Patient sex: M
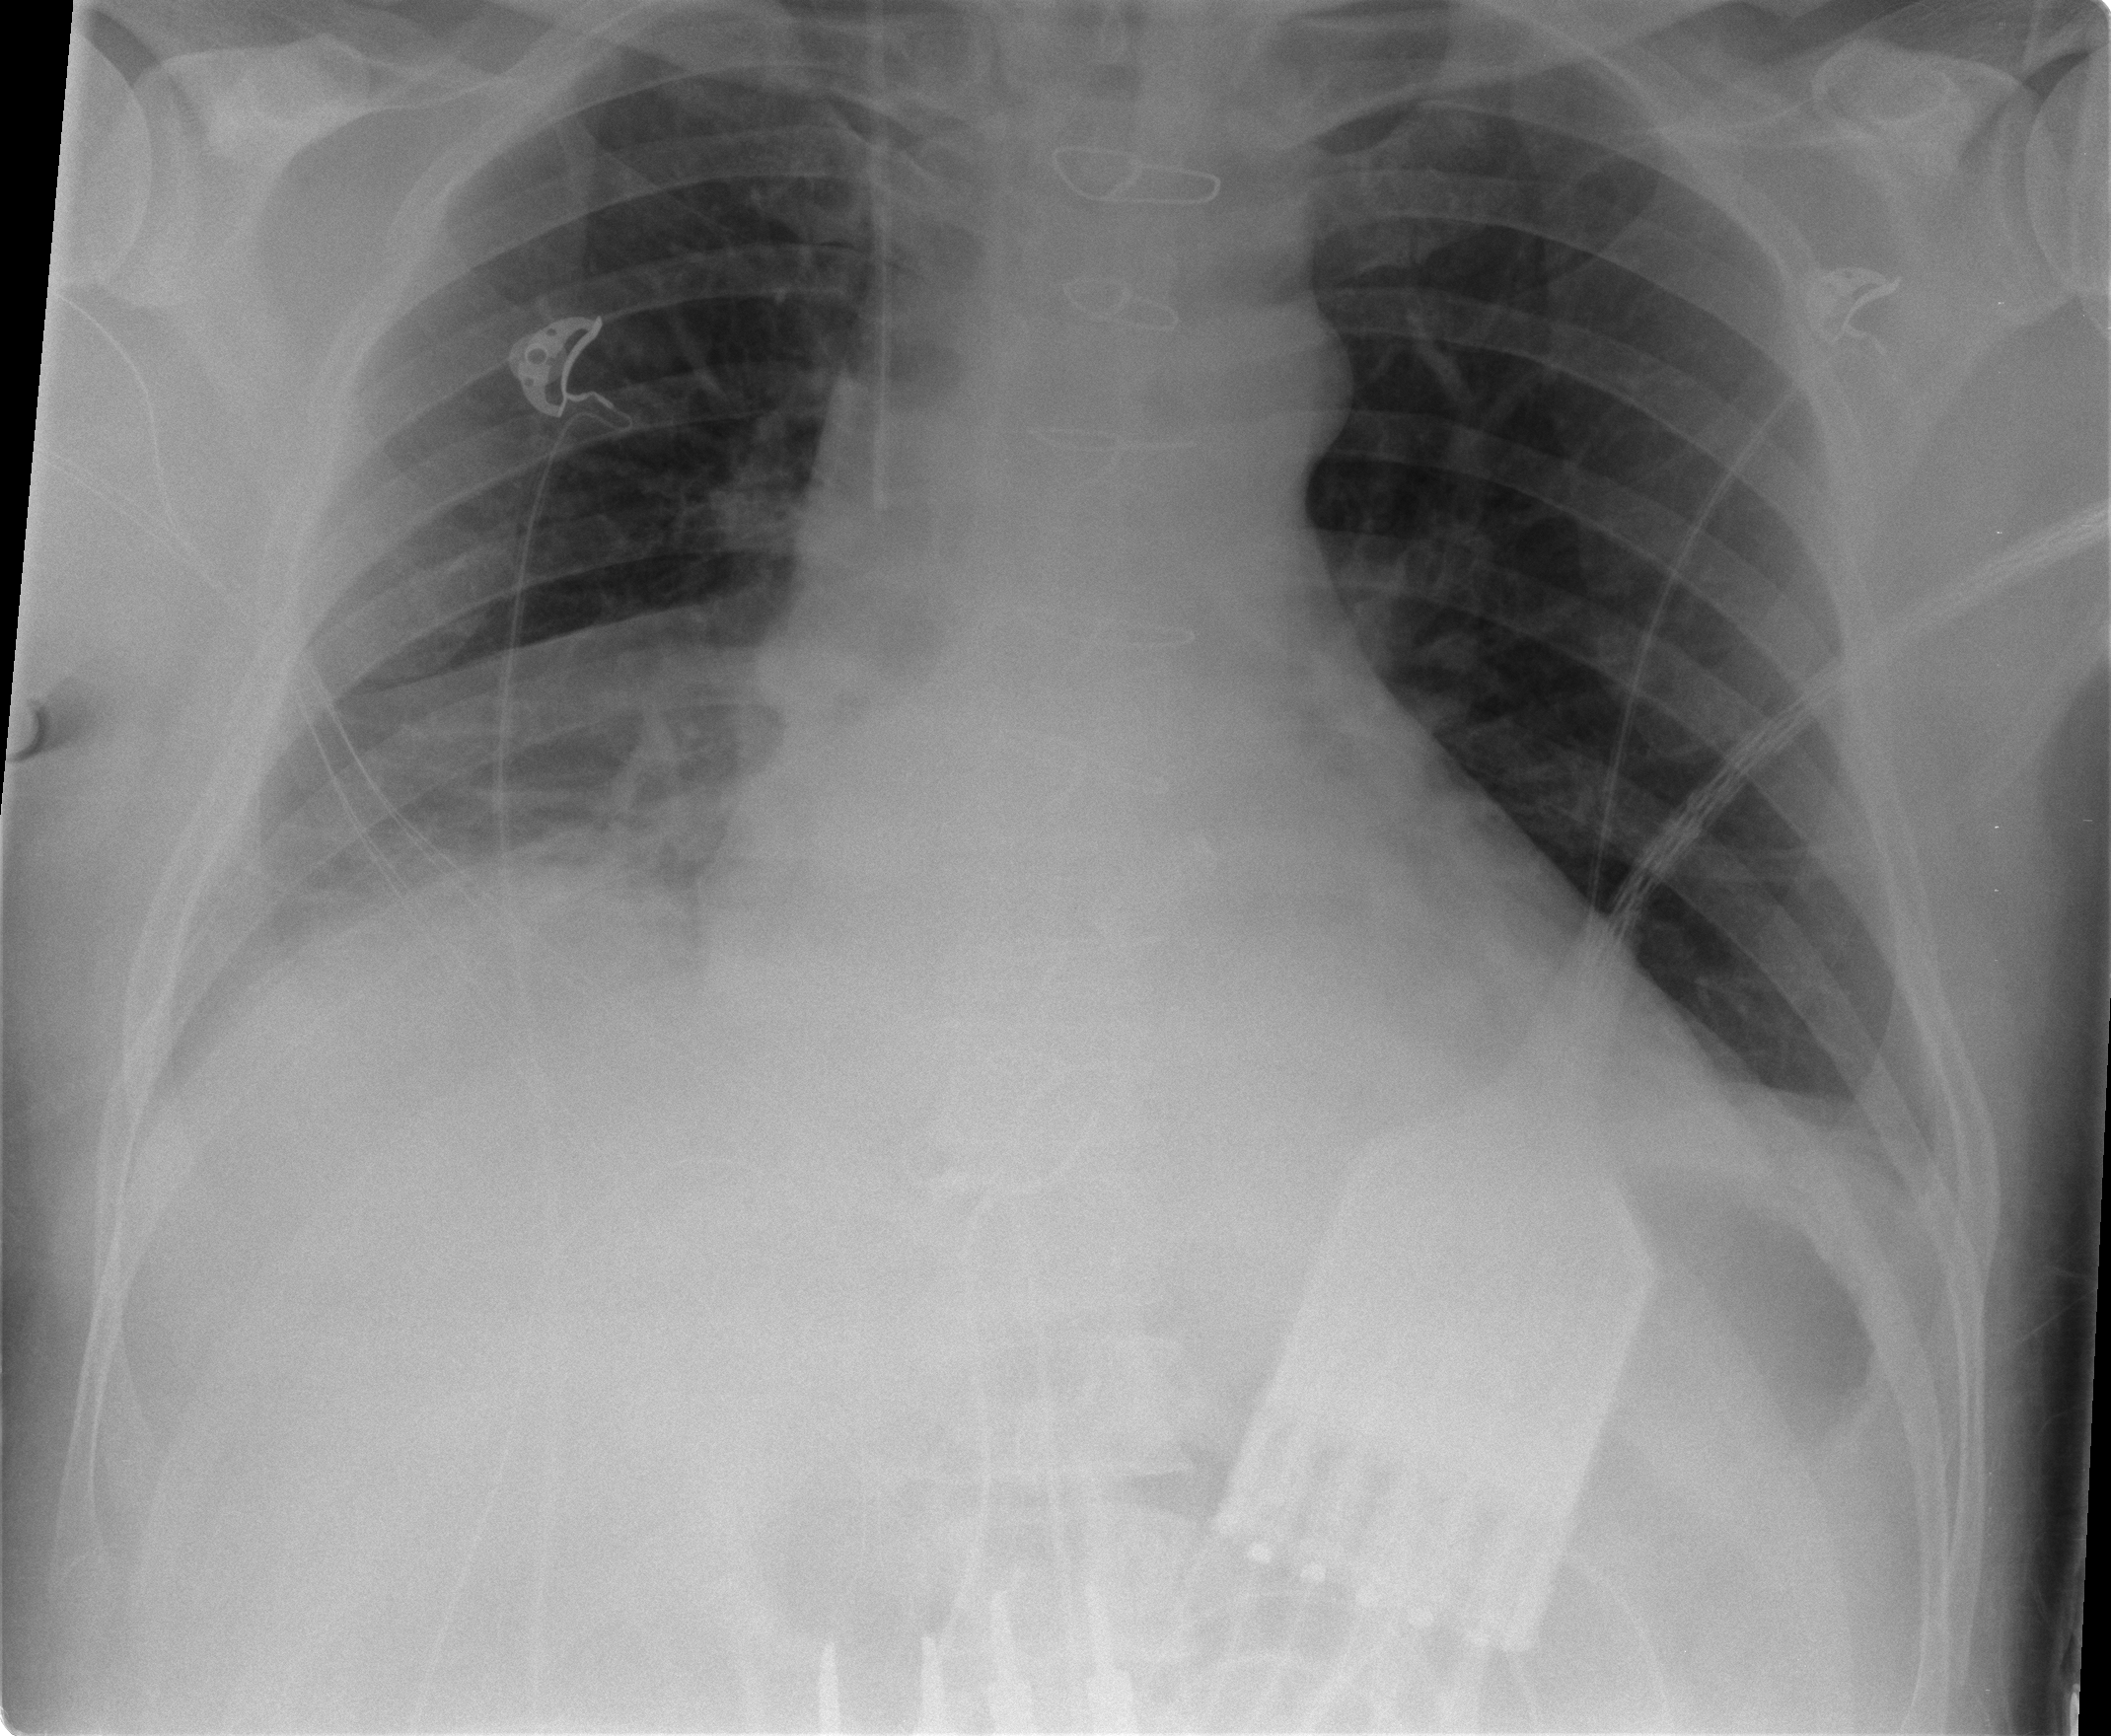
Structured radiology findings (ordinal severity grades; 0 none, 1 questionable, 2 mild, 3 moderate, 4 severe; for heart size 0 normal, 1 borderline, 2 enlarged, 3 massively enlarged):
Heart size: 2
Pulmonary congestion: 0
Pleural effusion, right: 1
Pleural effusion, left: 1
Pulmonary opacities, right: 1
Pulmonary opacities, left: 0
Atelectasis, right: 2
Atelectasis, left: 2